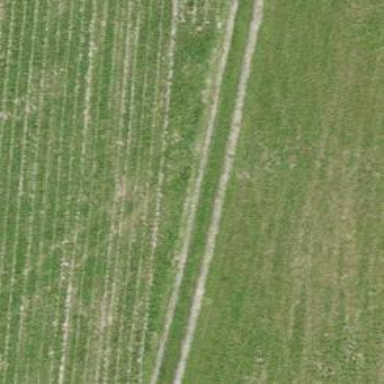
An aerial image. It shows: Grass track with grade5 tracktype.